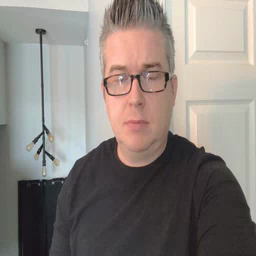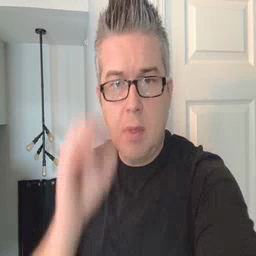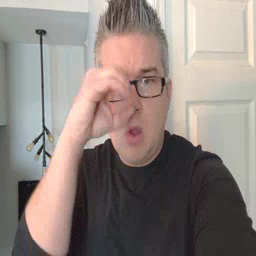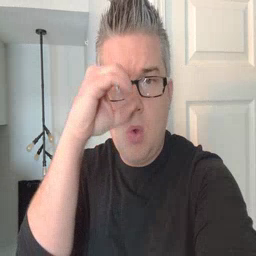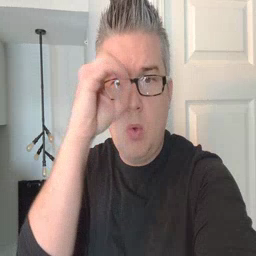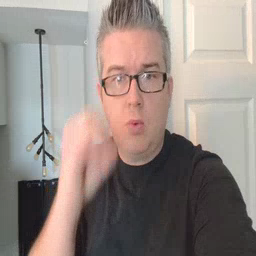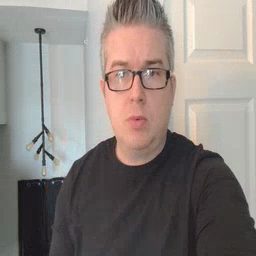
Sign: owl